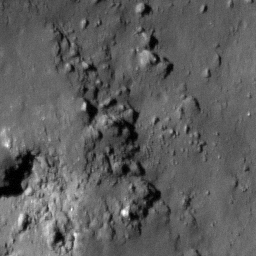
Pit: Weiner F 1
Host crater: Weiner F
Host type: impact_melt
Lunar coordinates: latitude 41.072, longitude 149.928